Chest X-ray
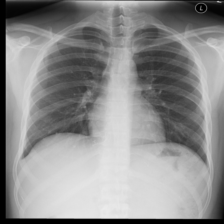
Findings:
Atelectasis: negative
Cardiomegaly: negative
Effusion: negative
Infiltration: negative
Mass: negative
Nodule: negative
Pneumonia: negative
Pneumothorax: negative
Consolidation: negative
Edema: negative
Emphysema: negative
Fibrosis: negative
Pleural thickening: negative
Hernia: negative